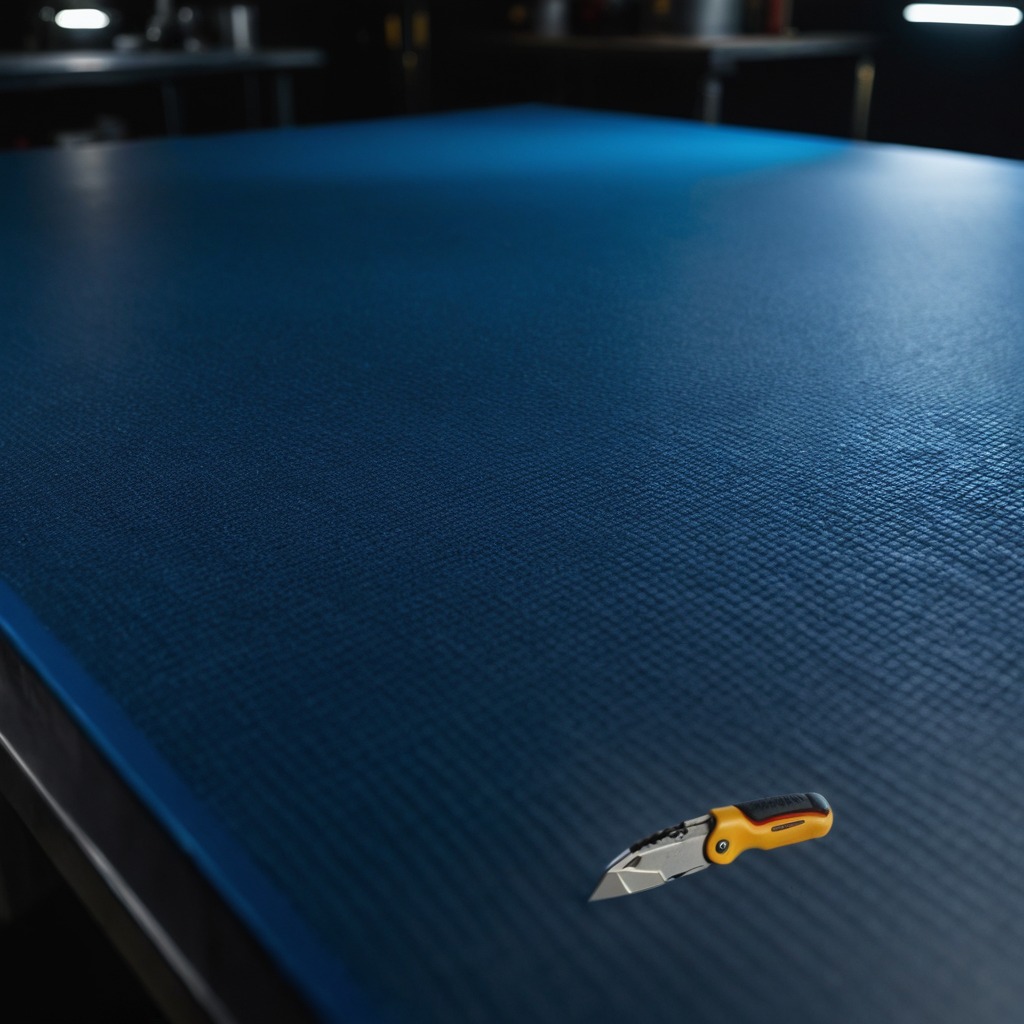
A utility knife lies on the clean granite tabletop covered with a blue rubber mat inside a workshop at night dim ambient light soft shadows worn but beneath the mat